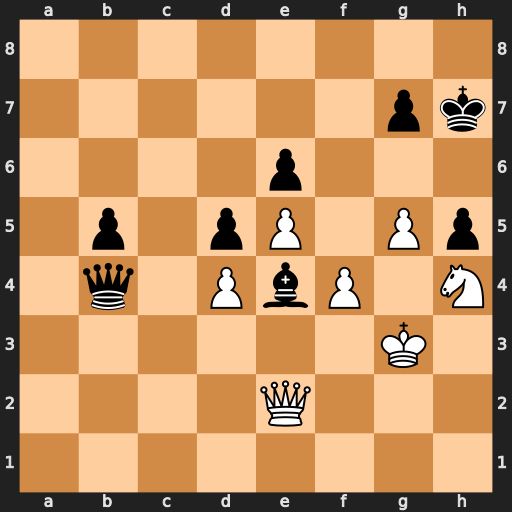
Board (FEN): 8/6pk/4p3/1p1pP1Pp/1q1PbP1N/6K1/4Q3/8
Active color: w
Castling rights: -
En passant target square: -
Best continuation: Qxh5+ Kg8 Qe8+ Qf8 Qxe6+